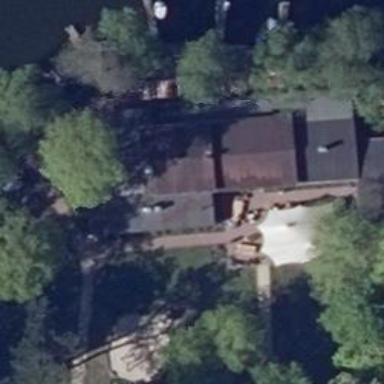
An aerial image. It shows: Restaurant.